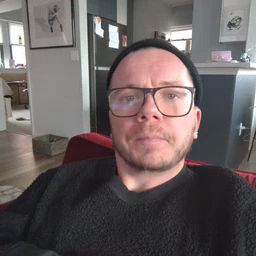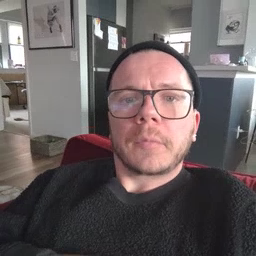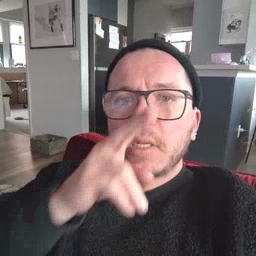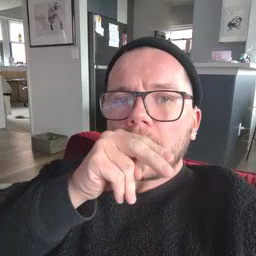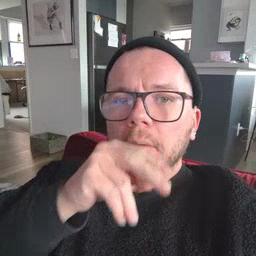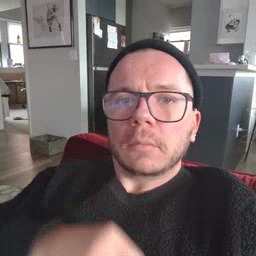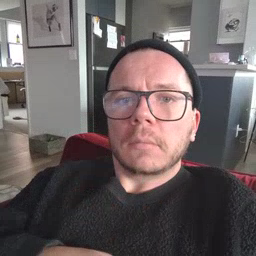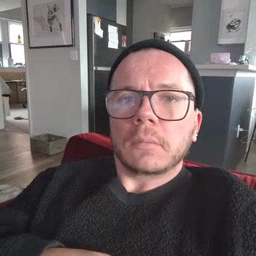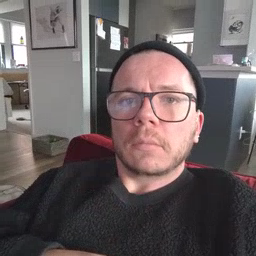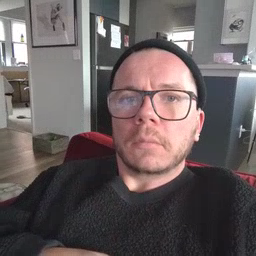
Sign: tongue